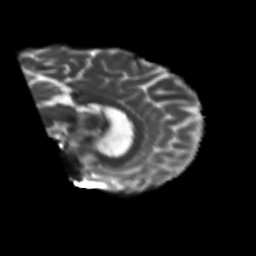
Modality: T2w
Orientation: sagittal
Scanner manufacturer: siemens
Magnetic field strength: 3 T
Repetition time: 6.8 s
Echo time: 0.093 s